Question: I'm trying to learn MIPS and I've encountered the following example that shows how to convert a C code to MIPS:

I don't understand what is the purpose of the third MIPS line. Isn't the lw operand simply copies the value from t1 to t0 ?
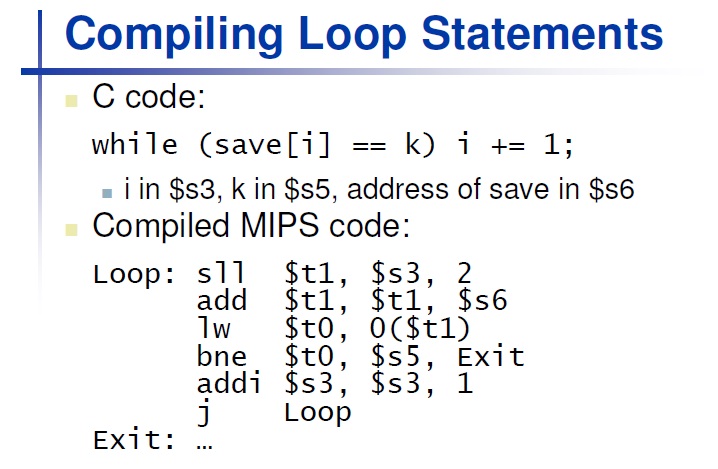
Answer: No, it reads a word '$t1'. Here's a commented version of the code:
'''
Loop:
sll $t1, $s3, 2 # $t1 = i * sizeof(int)
add $t1, $t1, $s6 # $t1 += save (== &save[i])
lw $t0, 0($t1) # $t0 = *(&save[i]) (== save[i])
bne $t0,$s5, Exit # if (save[i] != k) goto Exit
addi $s3, $s3, 1 # i += 1
j Loop # repeat
'''